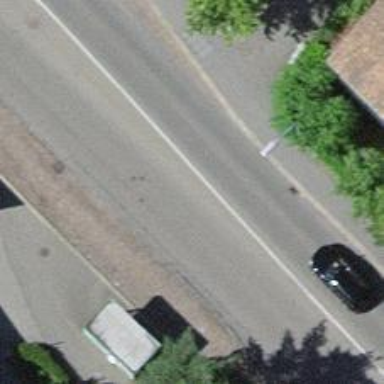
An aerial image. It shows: Bus stop equipped with public transport stop position.